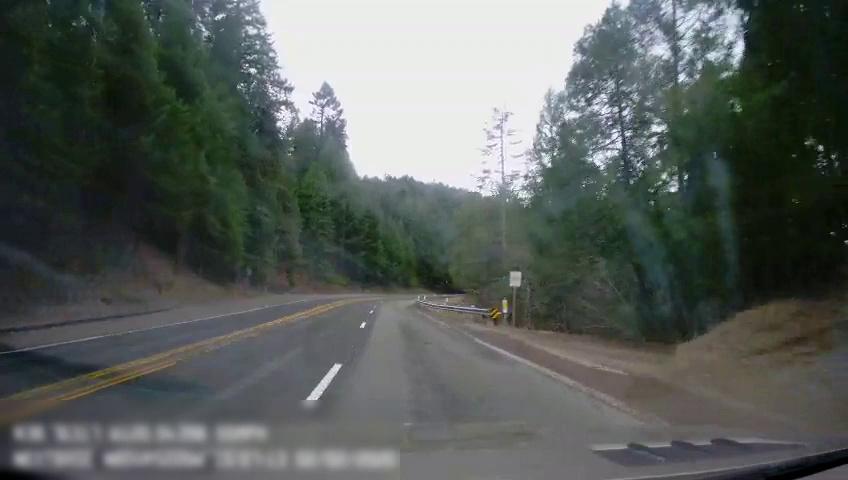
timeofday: Day
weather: Cloudy
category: Drivable Space
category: Lanes | Opposite Lane
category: Lanes | Opposite Lane
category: Lanes | Alternate Lane
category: Lanes | Current Lane
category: Lanes | Current Lane
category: Traffic | Signs
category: Traffic | Signs